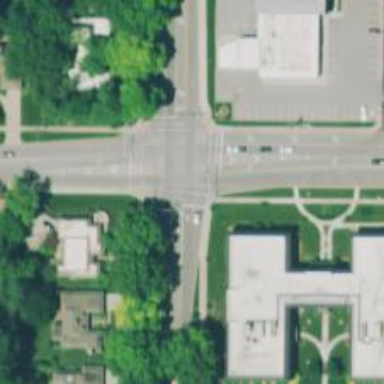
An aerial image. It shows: Solid stop line on the road.